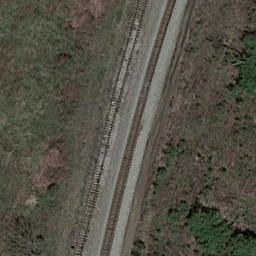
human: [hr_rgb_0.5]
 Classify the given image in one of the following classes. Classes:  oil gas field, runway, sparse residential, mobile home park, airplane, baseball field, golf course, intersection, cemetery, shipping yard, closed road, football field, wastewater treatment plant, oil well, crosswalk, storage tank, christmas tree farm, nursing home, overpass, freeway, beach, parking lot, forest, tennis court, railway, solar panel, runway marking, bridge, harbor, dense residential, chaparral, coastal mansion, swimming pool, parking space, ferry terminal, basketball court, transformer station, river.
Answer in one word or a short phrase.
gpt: railway